Question: I am using core text for 'CALayer'. It is easy to change the color in each layer, but I want this type of Layer:

How can I set dots under the text in 'CALayer'?
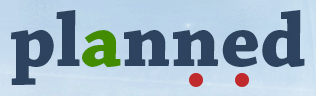
Answer: i am get solution,my designer create a new custom font to solve this problem,we replace dot into star,but the character and star is not a different color, the both are same color in custom font in my project